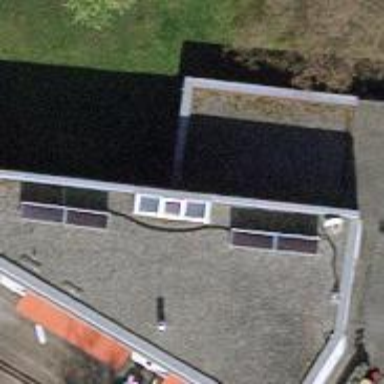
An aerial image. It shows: Simple and straightforward house.